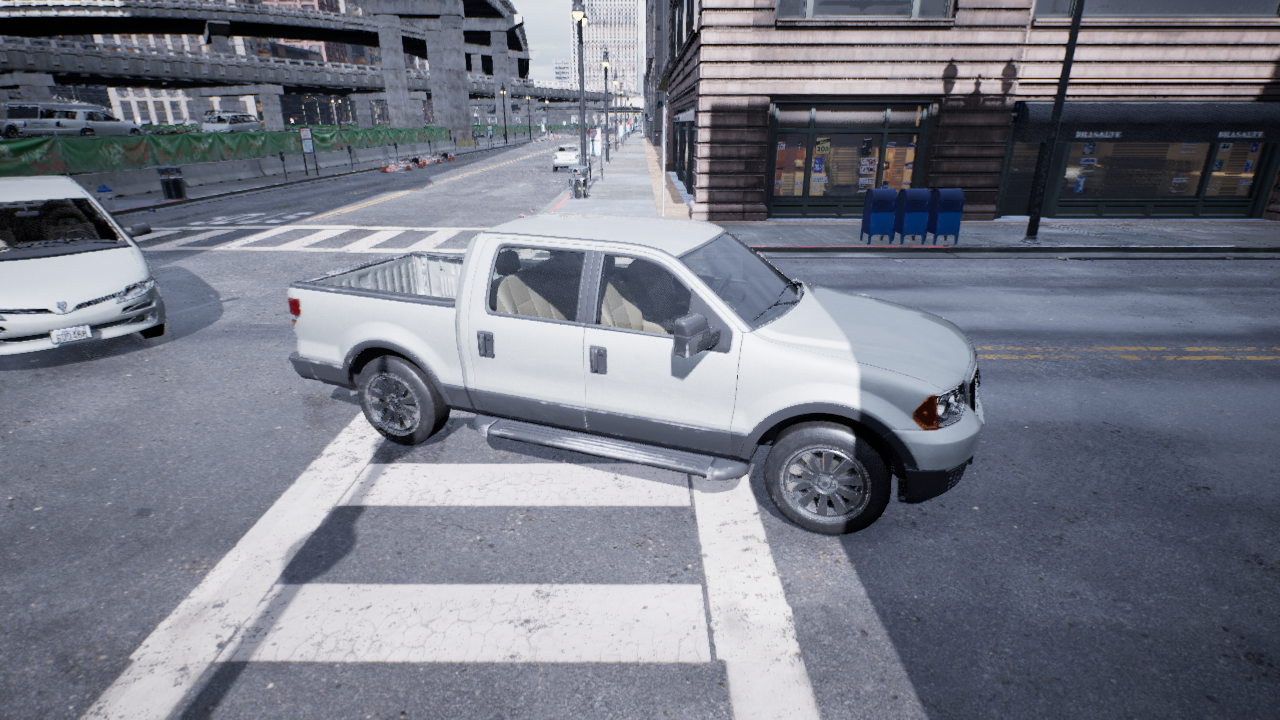
Venue: intersection
Lighting: overcast
Vehicle rig: pickup